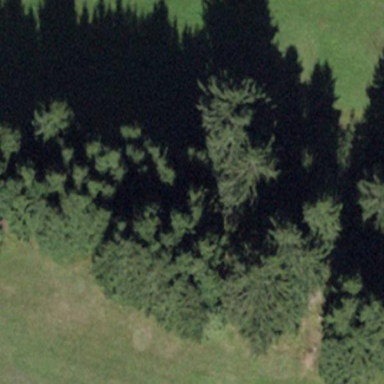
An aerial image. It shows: Forest area.